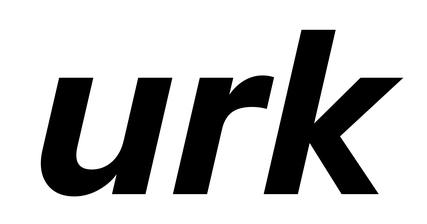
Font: InstrumentSans-Italic_Bold_Italic